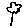
Label: flower